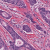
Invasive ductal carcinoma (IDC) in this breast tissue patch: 1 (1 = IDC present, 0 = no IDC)